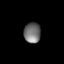
Tissue: lung
Cell type: Others
Senescence score: 0.2383
Nuclear area (px): 337
Mean DAPI intensity: 112.202